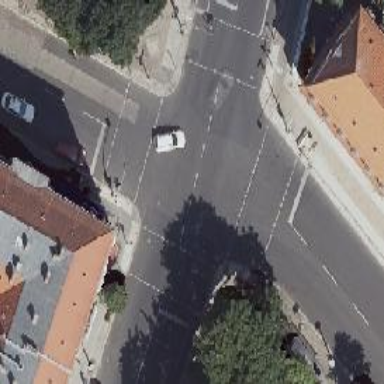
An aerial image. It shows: Asphalt footway with marked crossing equipped with traffic signals.